Question: A killer problem I've had in excel UIs since as long as I can remember, is with listbox scrolling.
When you have more elements in a listbox that can be displayed, a scoll bar will appear. In certain conditions, however, scrolling the bar all the way to the bottom of the list and releasing it, will "jump" the bar a notch upwards, and you won't be able to see the last item in the list. This is illustrated here:

There are many forum posts presenting this issue, and the solution has always been "Set the integral height property to false, and then set it to true again." What this does is slightly resize the listbox so that it the height is rounded to the height of a single row, and then no items are left hidden.
'''
With lstbox
.IntegralHeight = False
.Height = myHeight
.IntegralHeight = True
End With
'''
There are certain cases, however, where this does not work. If you are:
1. Programatically setting the height of your listbox
2. NOT using simple listbox selection (fmMultiSelectSingle)
Then simply setting integral height to false and then true after or between changes to height will make an adjustment to the height of your listbox, but when you go to scroll down, the problem will remain - the last item cannot be seen.
The key to this frustrating question is that while everyone else on the internet is confirming that the 'integralHeight' solution works for them, these very special cases are frustrated wondering why it doesn't work for them. So how do they get their fix?
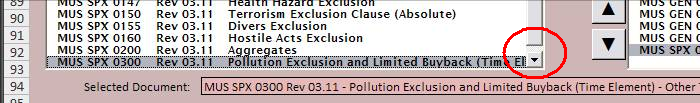
Answer: Something I had to discover for myself, and which cannot be found anywhere else (which is why I'm posting it here), is that this problem had the added dimension of being dependent on the selection method. While I cannot fathom how the way the scroll bar works is related to not only the height and integral height property, but also the .MultiSelect property, I have found that it is.
When the .IntegralHeight method shown above does not work, the following method somehow does:
'''
With lstbox
.IntegralHeight = False
.Height = myHeight
.IntegralHeight = True
.MultiSelect = fmMultiSelectSingle
.MultiSelect = fmMultiSelectExtended
End With
'''
By simply changing the .MultiSelect property to fmMultiSelectSingle, and then restoring it back to the selection style desired, the height of the listbox will be automatically adjusted by the .IntegralHeight property to a slightly different height than when these actions aren't performed - the difference results in the scroll bar working correctly:

I hope the discovery of this special case and more precise workaround saves someone the hours of frustration and experimentation I had to go through.